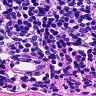
Metastatic tissue present: no